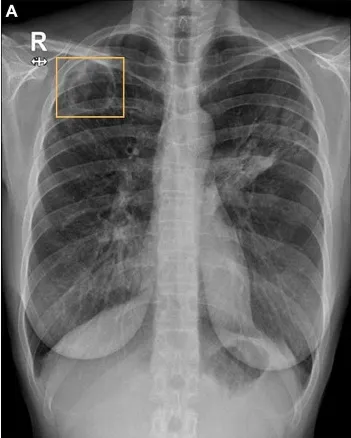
A well-defined cavity in the right upper lung measuring 4.5 cm and patchy consolidation in the left upper and middle lobes in November 2021 (A).
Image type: radiology (x_ray)